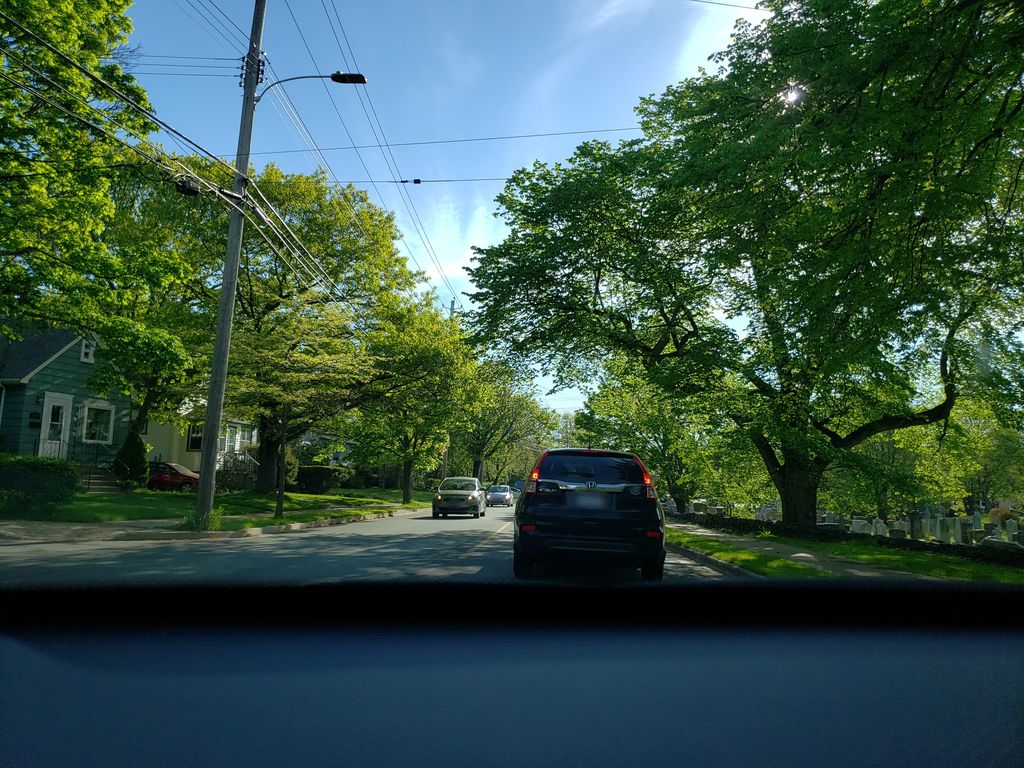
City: halifax